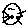
Label: cat